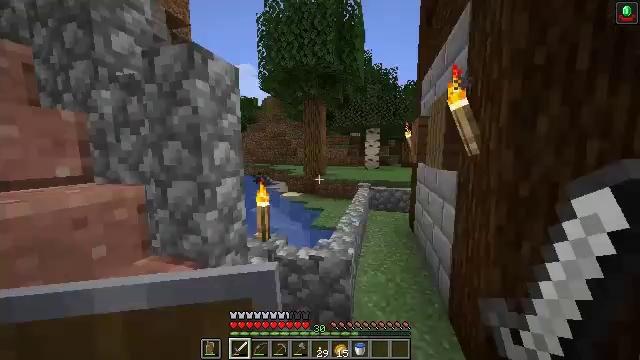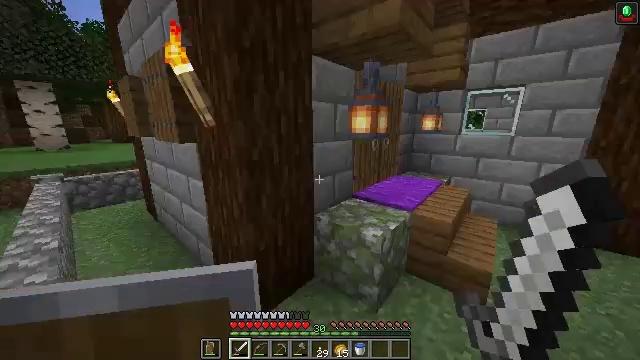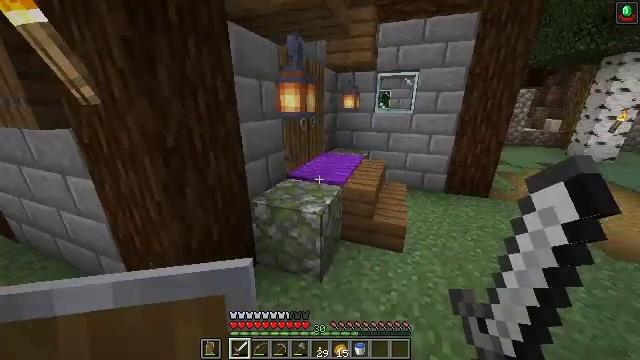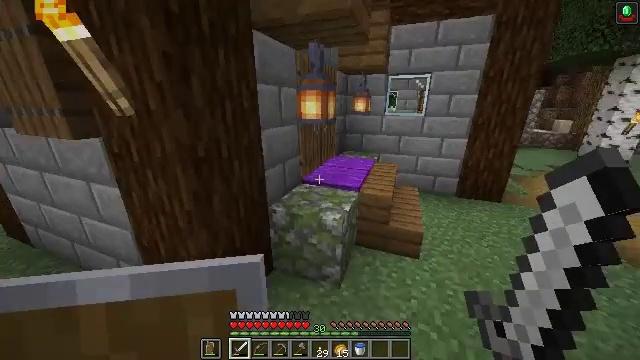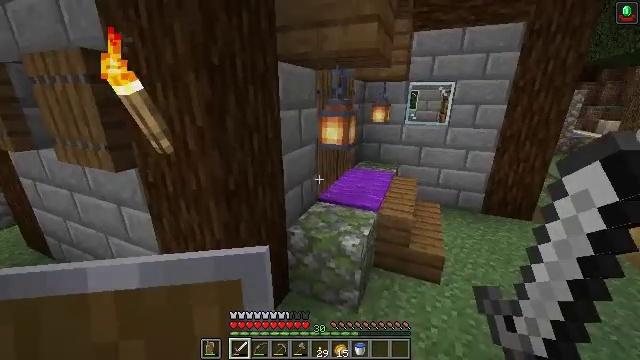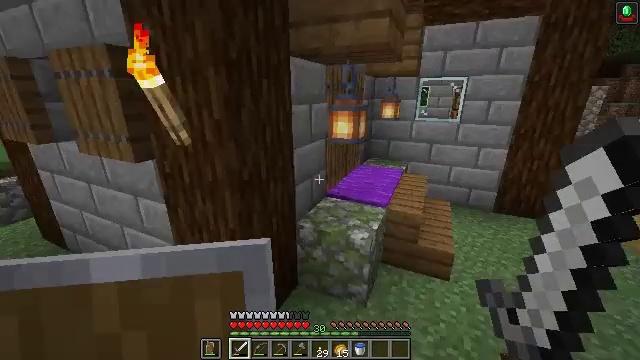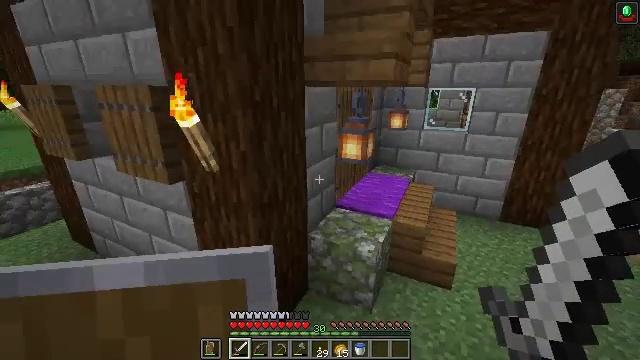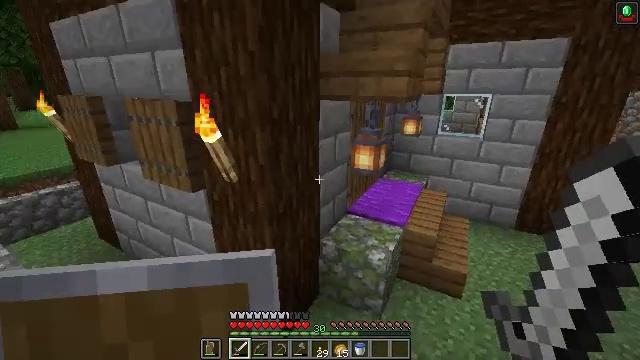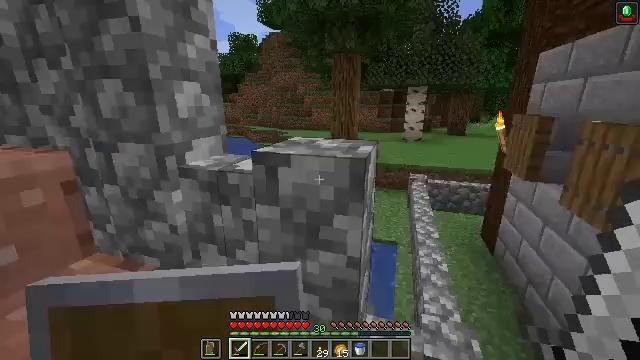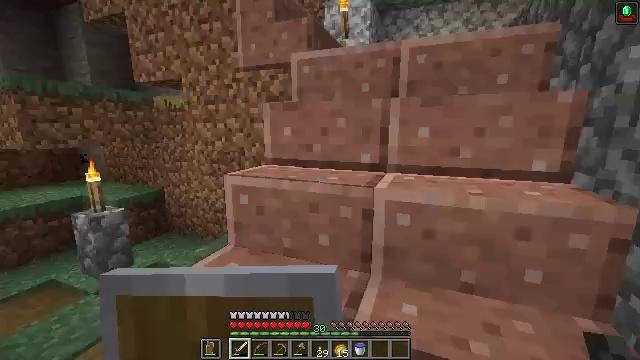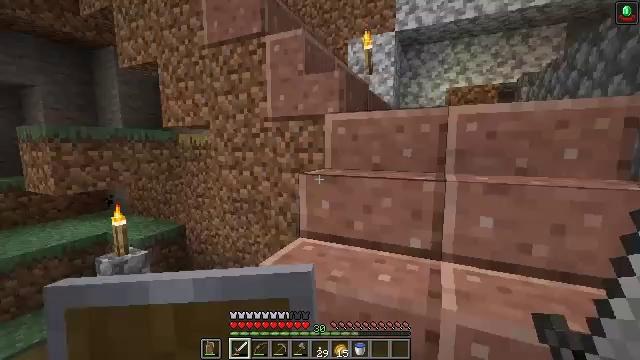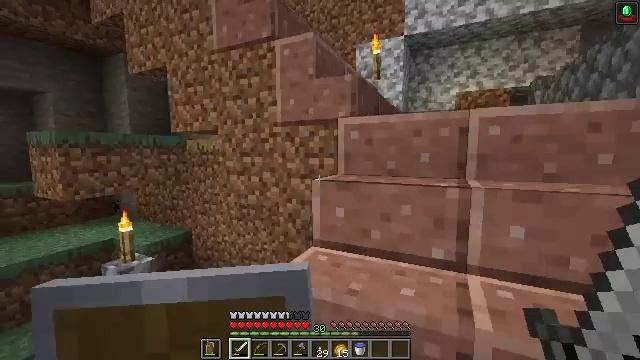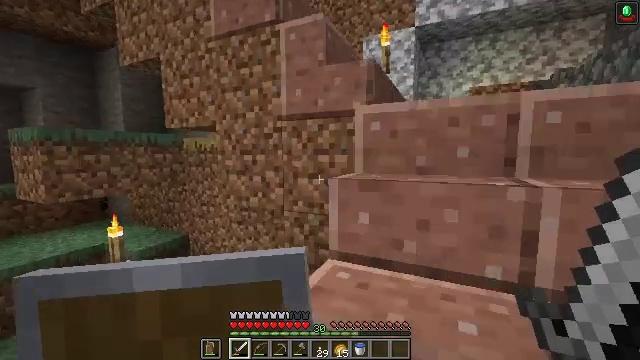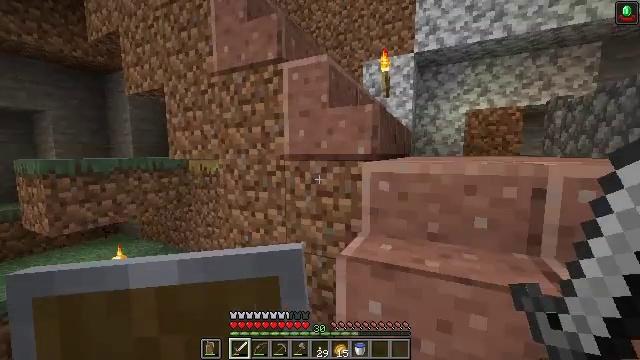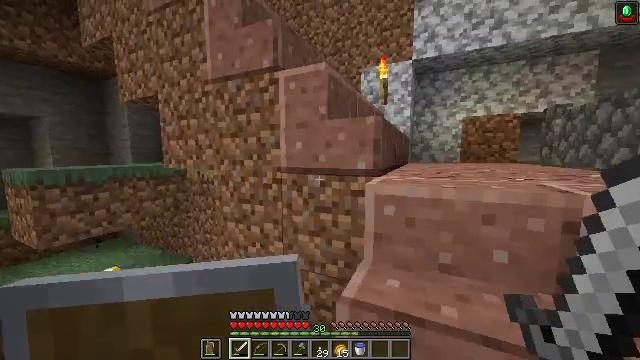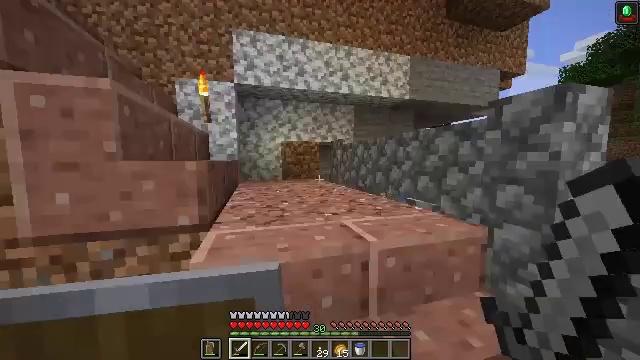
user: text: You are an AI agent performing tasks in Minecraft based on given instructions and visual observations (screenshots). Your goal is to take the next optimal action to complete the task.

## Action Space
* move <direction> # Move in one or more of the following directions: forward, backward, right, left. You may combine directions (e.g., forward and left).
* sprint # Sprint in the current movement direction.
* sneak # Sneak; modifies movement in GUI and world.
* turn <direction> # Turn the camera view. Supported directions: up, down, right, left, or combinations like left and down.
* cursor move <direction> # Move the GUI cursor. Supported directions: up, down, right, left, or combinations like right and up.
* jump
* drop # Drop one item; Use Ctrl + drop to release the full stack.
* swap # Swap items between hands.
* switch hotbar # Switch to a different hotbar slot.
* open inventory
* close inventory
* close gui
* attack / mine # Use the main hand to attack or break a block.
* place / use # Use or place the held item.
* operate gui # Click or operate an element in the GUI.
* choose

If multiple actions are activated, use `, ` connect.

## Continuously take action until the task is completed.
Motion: motion action
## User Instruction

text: Pull up beetroots from the soil.
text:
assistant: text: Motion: move forward and move left, turn right and down
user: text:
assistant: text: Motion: move left, turn right and down
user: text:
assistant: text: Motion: move back
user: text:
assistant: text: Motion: move back, turn left
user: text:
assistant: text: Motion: move back, turn left
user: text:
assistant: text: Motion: move back, turn left
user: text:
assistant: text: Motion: move back, turn left
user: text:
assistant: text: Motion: move back and move left, turn left and up
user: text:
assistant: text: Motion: move forward and move left, turn left and up
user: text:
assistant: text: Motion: move forward and move left, turn left and up
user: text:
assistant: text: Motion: move forward, turn left and up
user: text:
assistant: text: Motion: move forward, sprint
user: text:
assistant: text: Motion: move forward, sprint
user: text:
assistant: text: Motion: move forward, sprint
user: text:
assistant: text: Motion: move forward, turn right and up
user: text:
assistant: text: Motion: move forward and move right, turn right
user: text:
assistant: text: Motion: move forward and move right, turn left and down
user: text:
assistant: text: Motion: move forward, turn left
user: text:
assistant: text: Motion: move forward, turn left and down
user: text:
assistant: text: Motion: move forward, turn left and down
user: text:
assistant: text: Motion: move forward, turn left and down
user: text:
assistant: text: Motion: move forward
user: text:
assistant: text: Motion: move forward, turn left
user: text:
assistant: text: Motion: move forward, turn left
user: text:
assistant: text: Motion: move forward, turn left and up
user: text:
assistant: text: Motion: move forward, turn left and up
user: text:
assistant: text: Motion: move forward, turn left and up
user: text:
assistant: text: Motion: move forward, turn left
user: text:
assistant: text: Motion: move forward, turn left
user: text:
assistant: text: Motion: move forward